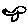
Label: bird